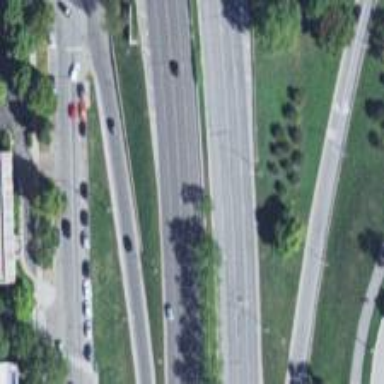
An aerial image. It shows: Asphalt motorway with motorroad features.